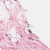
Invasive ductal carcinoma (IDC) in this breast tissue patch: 0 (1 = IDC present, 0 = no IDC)